Interaction volume radius: 10 \u00c5
Interaction volume height: 15 \u00c5
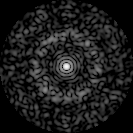
Disorder parameter: 0.8434